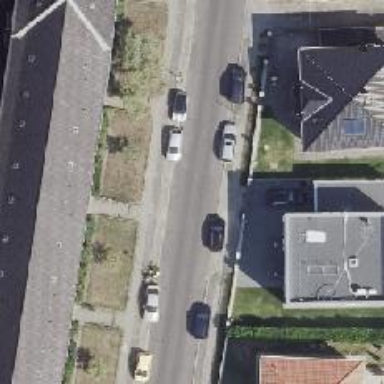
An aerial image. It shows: Residential road with asphalt surface. There are sidewalks on both sides of the road. The parking orientation is parallel with vehicles half on the kerb.